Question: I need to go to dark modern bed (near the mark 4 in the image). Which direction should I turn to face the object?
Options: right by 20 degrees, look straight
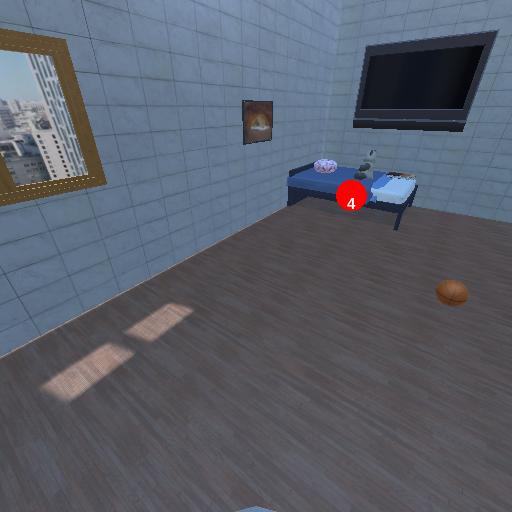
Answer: right by 20 degrees